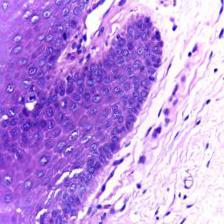
Diagnosis: Normal